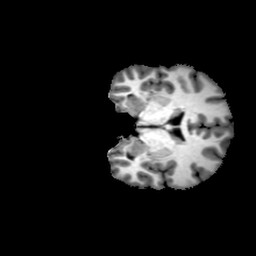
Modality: T1w
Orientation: coronal
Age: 19
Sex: female
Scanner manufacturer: philips
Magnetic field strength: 3 T
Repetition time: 0.0082 s
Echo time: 0.0037 s